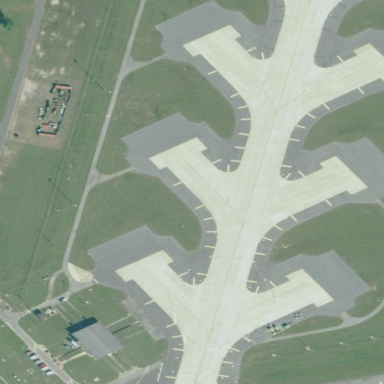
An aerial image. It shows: Apron at the airport.